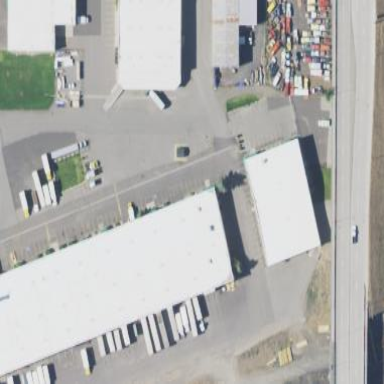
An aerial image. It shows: Warehouse building.